Field crop: maize
Growth stage: 2
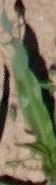
Species: maize